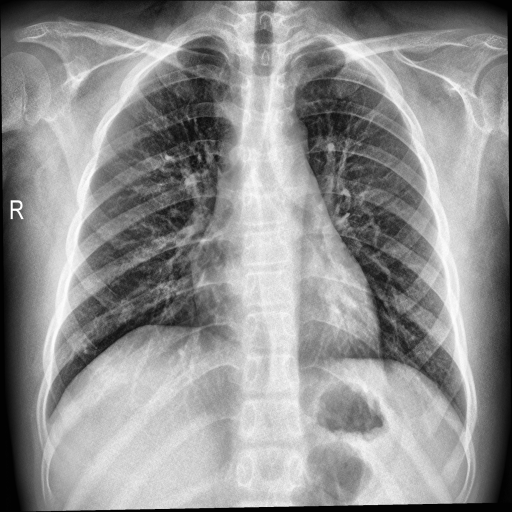
Finding: NORMAL